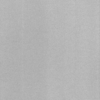
Label: dusty